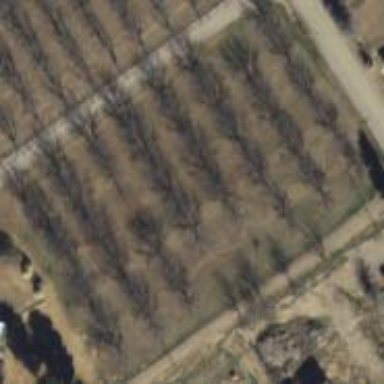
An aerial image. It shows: Orchard.